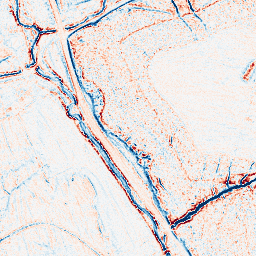
Category: edge_preserving
Decomposition family: anisotropic_diffusion
Decomposition parameters: iterations: 5
kappa: 50
gamma: 0.2
Upsampling method: quadratic
Upsampling parameters: scale: 4
Upsampling scale: 4